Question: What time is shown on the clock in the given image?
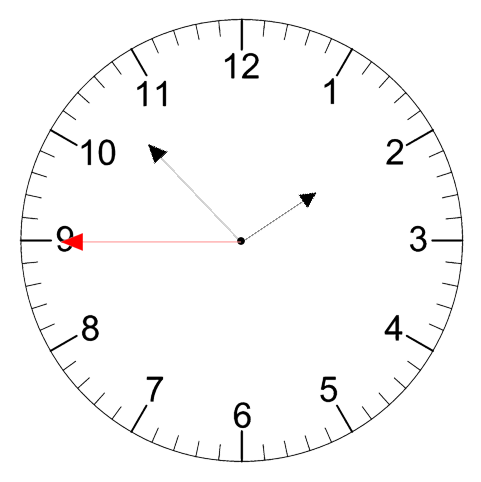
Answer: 01:52:45